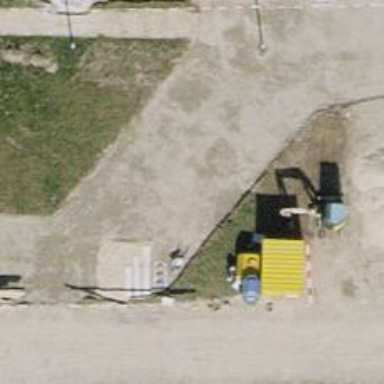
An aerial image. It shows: Footway with fine gravel surface.